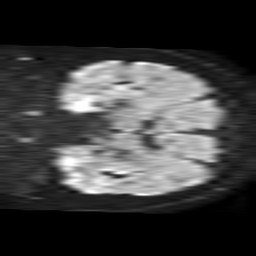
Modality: TRACE
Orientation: coronal
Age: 63
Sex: female
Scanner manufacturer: philips
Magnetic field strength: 1.5 T
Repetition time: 4.6 s
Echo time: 0.08631 s